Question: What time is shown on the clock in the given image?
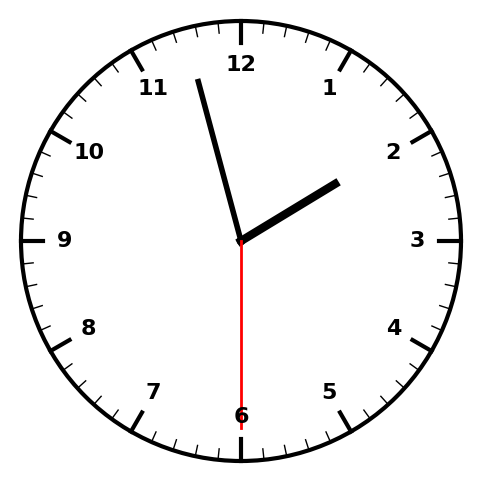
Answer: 01:57:30